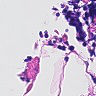
Metastatic tissue present: no